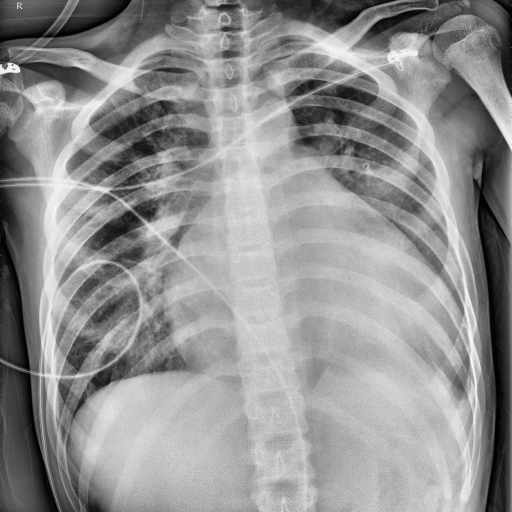
Finding: PNEUMONIA